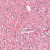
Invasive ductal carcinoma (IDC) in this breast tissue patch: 1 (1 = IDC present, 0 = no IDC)